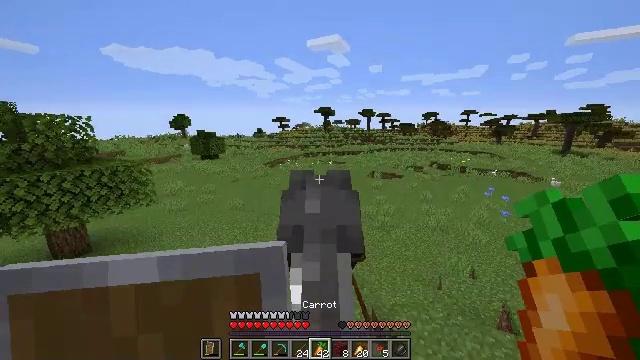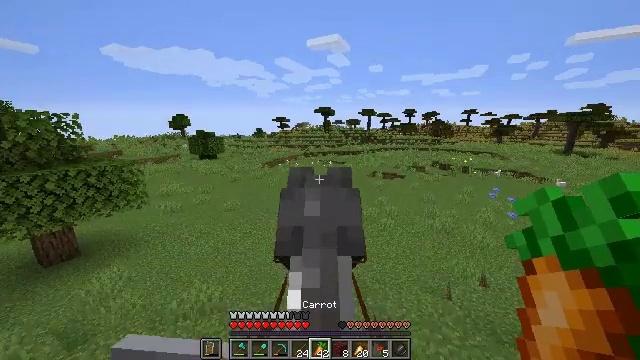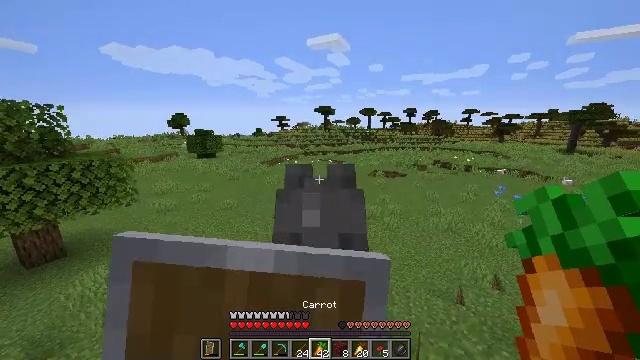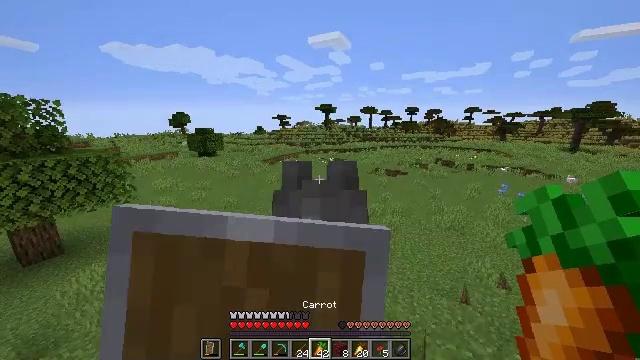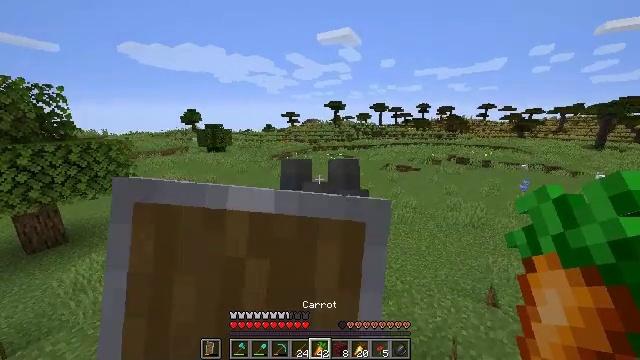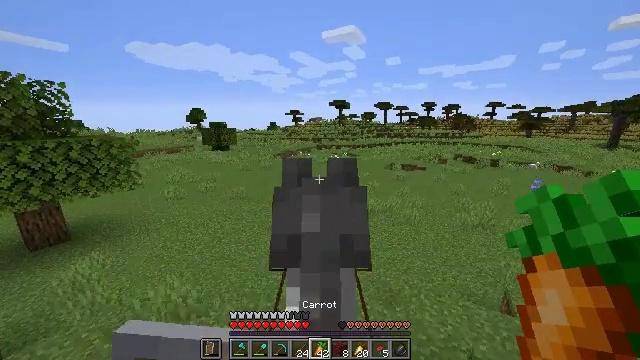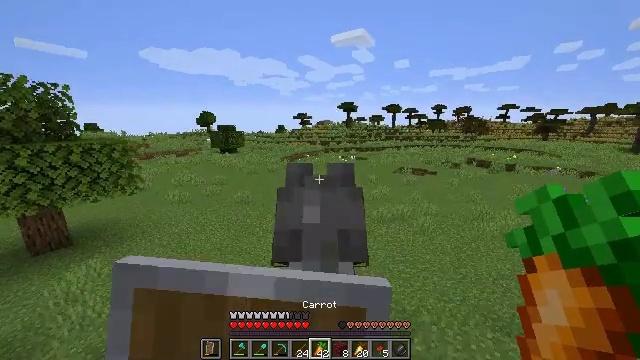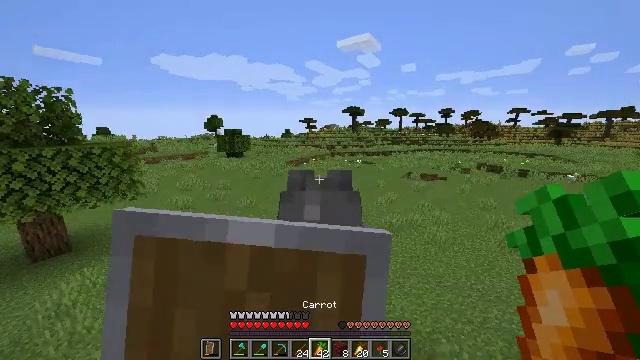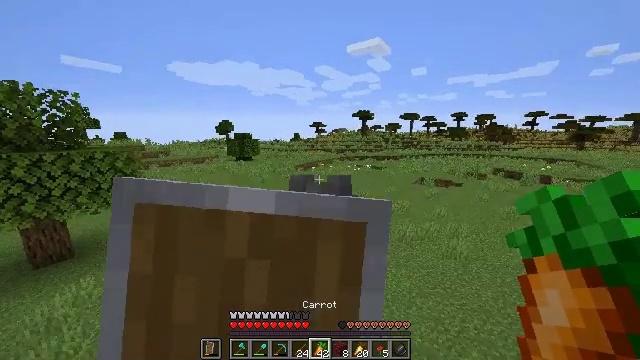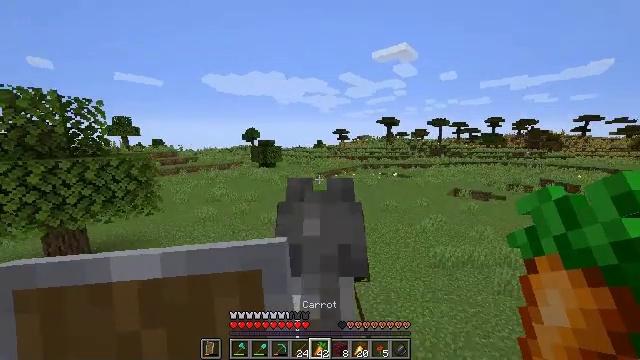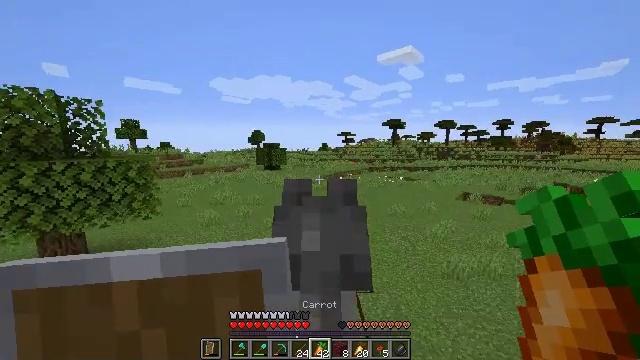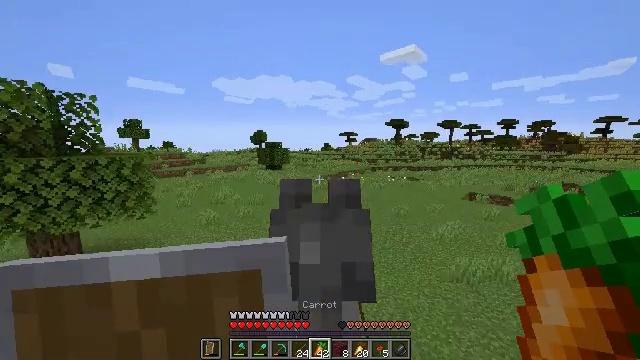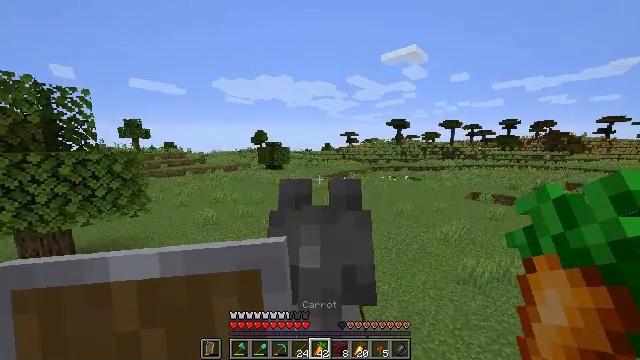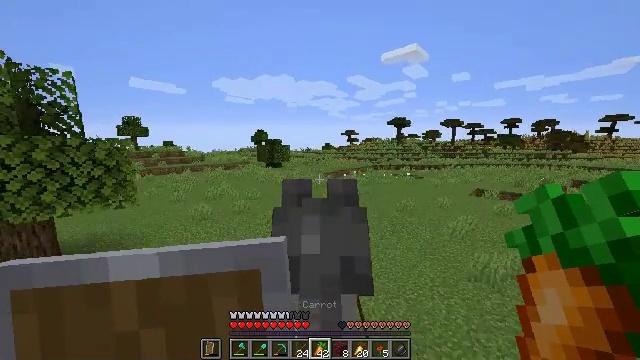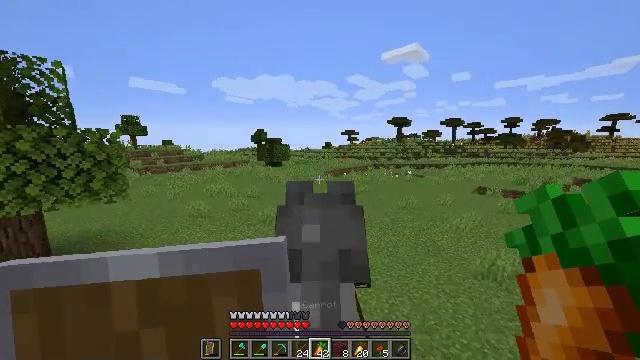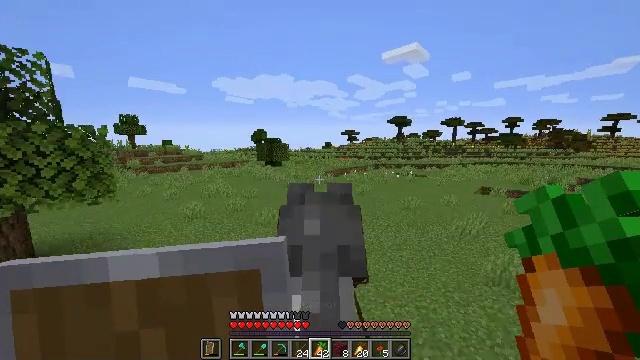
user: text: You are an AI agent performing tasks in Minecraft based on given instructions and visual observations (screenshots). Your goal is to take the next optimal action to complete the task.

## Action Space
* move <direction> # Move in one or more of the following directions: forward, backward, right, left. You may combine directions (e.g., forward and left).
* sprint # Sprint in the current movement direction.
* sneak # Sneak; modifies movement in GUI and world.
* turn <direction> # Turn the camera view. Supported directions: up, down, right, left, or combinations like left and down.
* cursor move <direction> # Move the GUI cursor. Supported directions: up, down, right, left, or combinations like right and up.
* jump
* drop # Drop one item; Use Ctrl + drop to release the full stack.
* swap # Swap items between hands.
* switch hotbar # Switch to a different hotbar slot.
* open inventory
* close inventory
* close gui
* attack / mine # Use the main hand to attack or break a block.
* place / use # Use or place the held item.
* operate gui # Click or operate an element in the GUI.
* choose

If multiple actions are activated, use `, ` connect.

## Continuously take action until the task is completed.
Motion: motion action
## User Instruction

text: Retrieve the brewing stand by breaking it.
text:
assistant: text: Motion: move forward, sprint, use / place
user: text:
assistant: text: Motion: move forward, sprint, use / place
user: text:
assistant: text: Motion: move forward, sprint, turn left, use / place
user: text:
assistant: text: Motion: move forward, sprint, turn left, use / place
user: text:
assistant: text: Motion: move forward, sprint, turn left, use / place
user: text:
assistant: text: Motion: move forward, sprint, turn left, use / place
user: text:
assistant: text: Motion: move forward, sprint, turn left and up, use / place
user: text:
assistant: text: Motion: move forward, sprint, turn left and up, use / place
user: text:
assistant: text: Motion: move forward, sprint, turn left and up
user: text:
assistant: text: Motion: move forward, sprint, turn left
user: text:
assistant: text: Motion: move forward, sprint
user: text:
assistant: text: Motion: move forward, sprint
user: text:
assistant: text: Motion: move forward, sprint
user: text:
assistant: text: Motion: move forward, sprint
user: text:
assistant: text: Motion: move forward, sprint
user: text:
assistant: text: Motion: move forward, sprint
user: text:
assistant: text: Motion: move forward, sprint
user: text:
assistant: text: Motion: move forward, sprint
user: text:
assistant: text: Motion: move forward, sprint
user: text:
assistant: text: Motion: move forward, sprint
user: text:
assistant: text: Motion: move forward, sprint
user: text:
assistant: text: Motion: move forward, sprint
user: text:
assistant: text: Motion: move forward, sprint
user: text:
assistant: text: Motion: move forward, sprint
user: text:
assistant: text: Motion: move forward, sprint
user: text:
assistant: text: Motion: move forward, sprint
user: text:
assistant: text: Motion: move forward, sprint
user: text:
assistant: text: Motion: move forward, sprint
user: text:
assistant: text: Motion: move forward, sprint
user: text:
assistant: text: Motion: move forward, sprint